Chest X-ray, AP view. Patient: 46 years old, sex M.
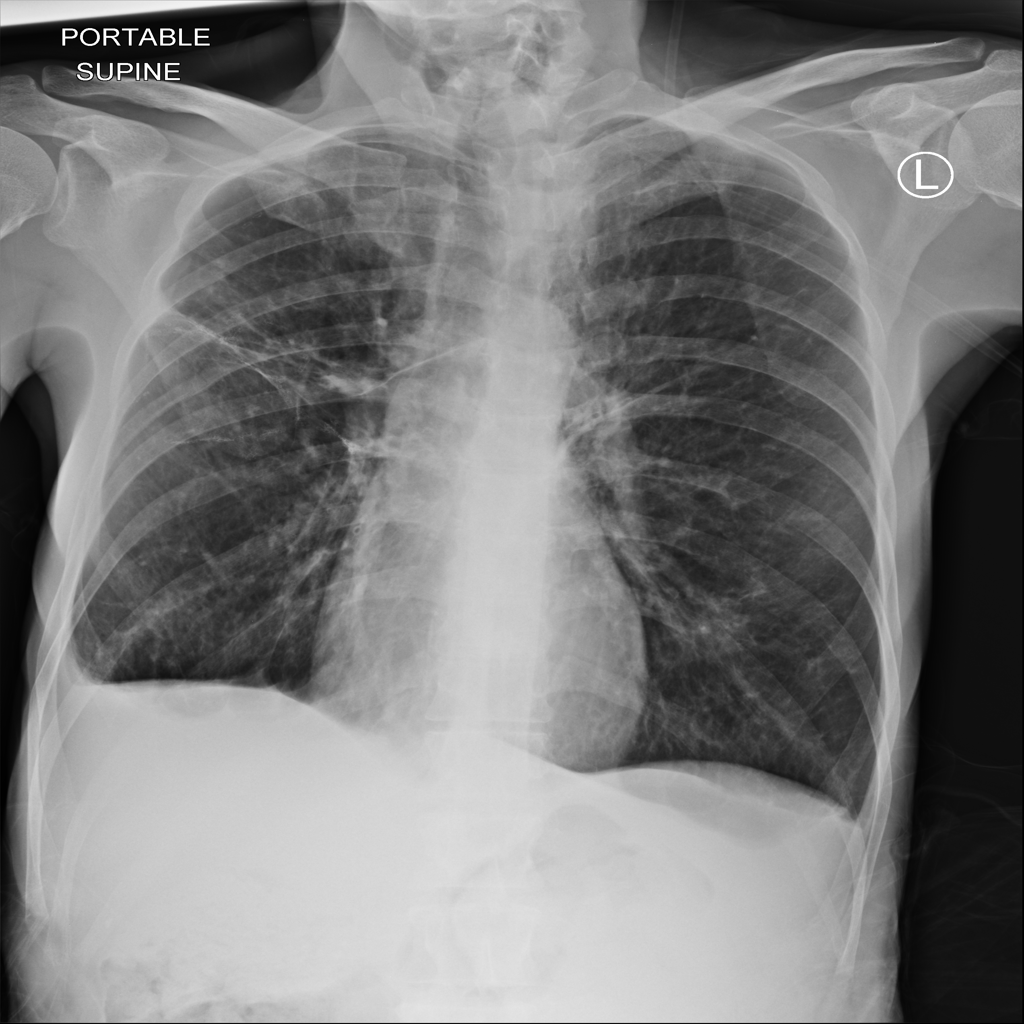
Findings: No Finding